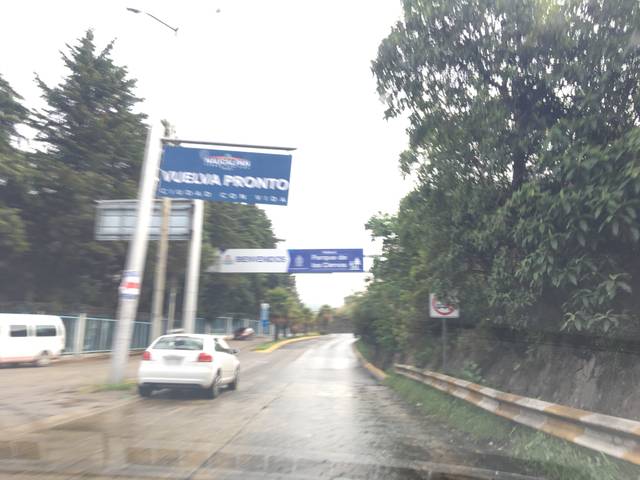
Region: Mexico
Coordinates: 19.521, -99.268